Interaction volume radius: 5 \u00c5
Interaction volume height: 10 \u00c5
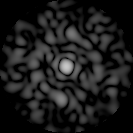
Disorder parameter: 0.8019